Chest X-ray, AP view. Patient: 34 years old, sex F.
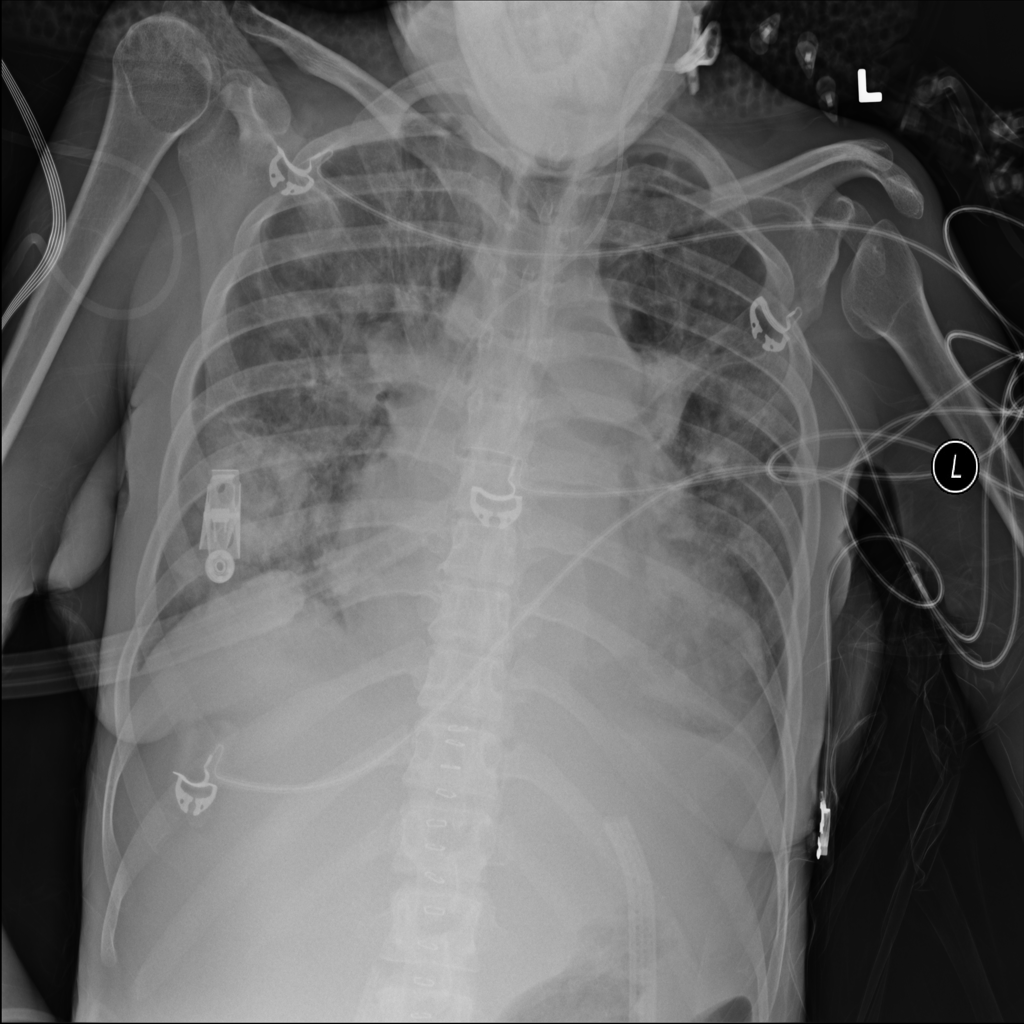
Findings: Atelectasis, Infiltration